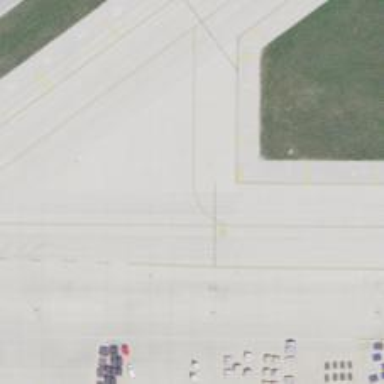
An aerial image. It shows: View of taxiway at the airport.